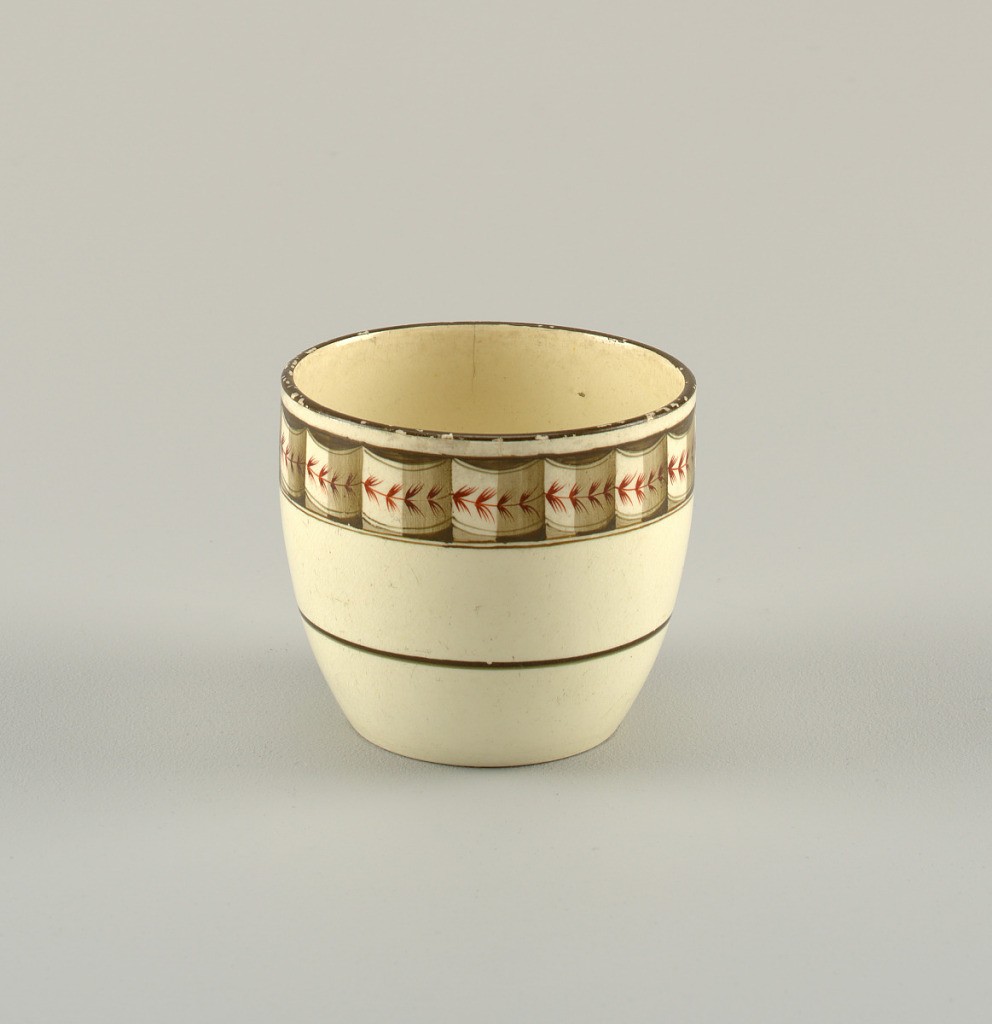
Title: Flower pot
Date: late 18th century
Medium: Glazed earthenware (creamware) with overglaze decoration
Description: Semi-ovoid, flat bottom with ring base, pierced at centre - greenish black bands and curving band of sprigged decoration in red.